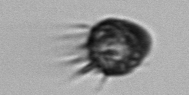
Label: Ciliophora